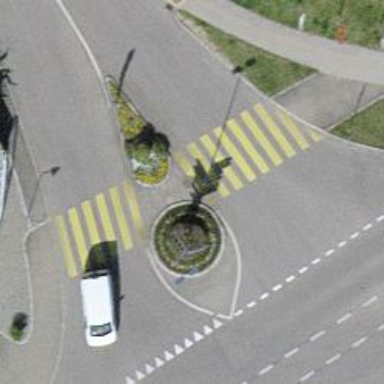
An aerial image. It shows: Marked crossing on footway. The crossing has visible markings.